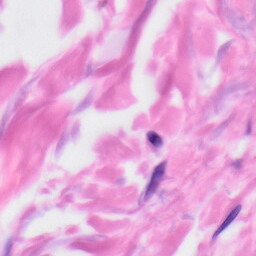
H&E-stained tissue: Skin